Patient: sex M, age 32
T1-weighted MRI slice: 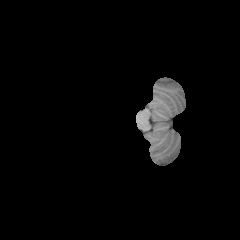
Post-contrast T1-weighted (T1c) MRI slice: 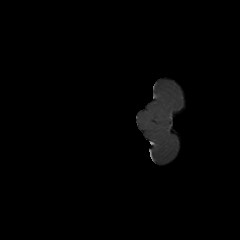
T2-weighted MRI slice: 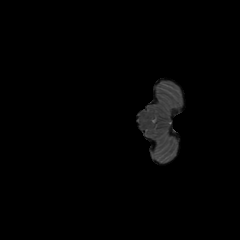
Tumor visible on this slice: no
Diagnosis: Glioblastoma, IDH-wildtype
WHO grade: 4